Question: I am trying to create a gradient that goes from the centre outwards. (or inwards). So the outside is the same color, and as you get closer to center, it turns red or something.
'''
<?xml version="1.0" encoding="utf-8"?>
<shape
xmlns:android="http://schemas.android.com/apk/res/android"
android:shape="oval"
>
<gradient
android:startColor="#ffffff"
android:endColor="#ff00ff00"
android:centerX="50%"
android:centerY="50%"
android:gradientRadius="50%"
android:type="radial"
/>
</shape>
'''

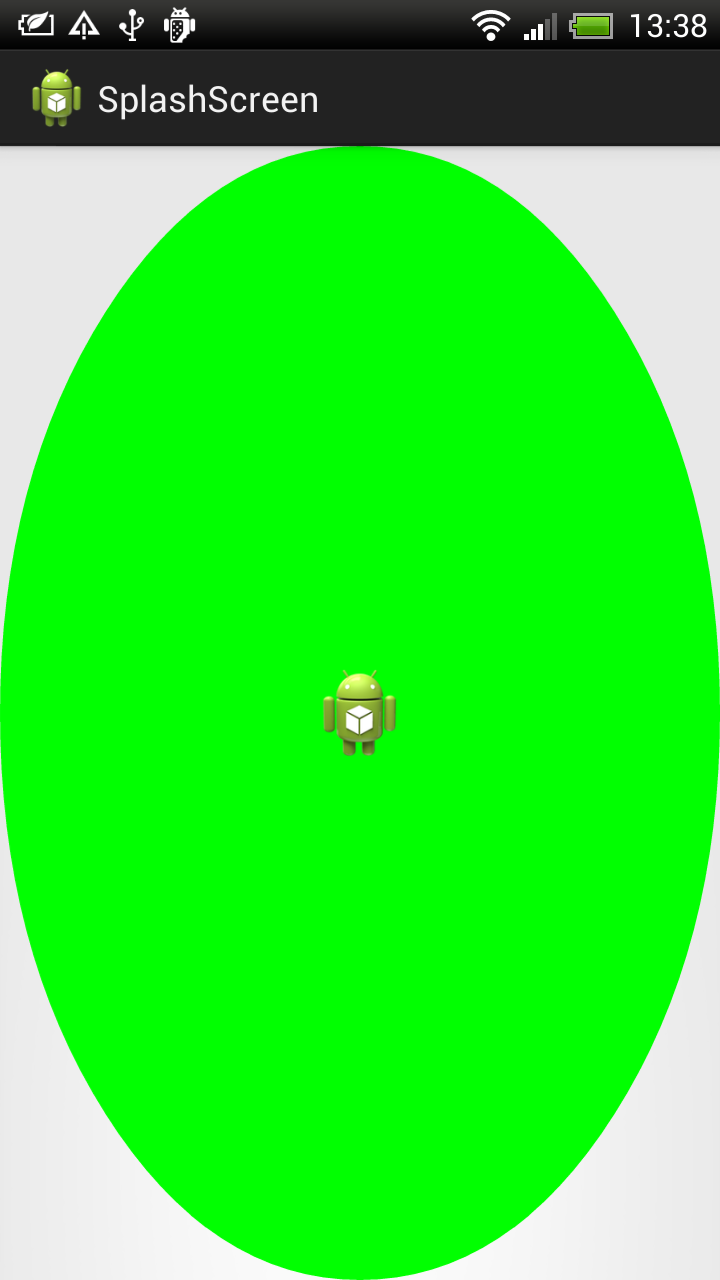
Answer: Try to do it this way
'''
<gradient android:type="radial" android:gradientRadius="50"
android:startColor="#ffffff"
android:endColor="#ff00ff00" />
'''
Basically try without the percentage on gradientRadius